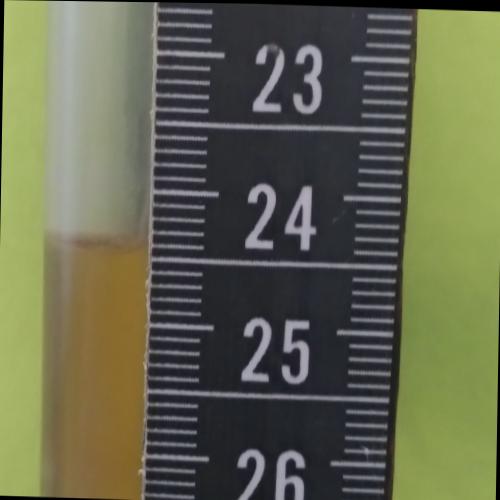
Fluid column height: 24.4 cm